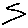
Label: zigzag